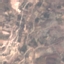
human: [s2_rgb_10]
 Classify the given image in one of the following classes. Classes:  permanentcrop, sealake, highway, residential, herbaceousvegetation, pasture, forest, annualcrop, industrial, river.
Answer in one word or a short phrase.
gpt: PermanentCrop